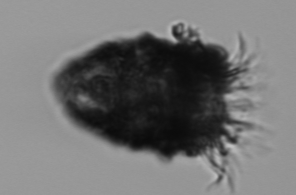
Label: Stenosemella_pacifica